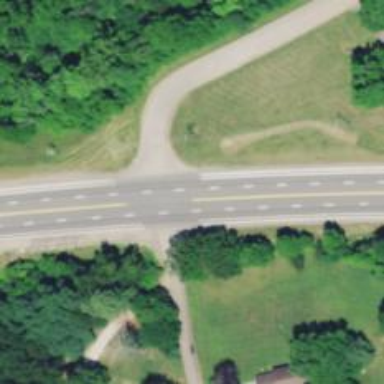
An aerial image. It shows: Road with stop sign.